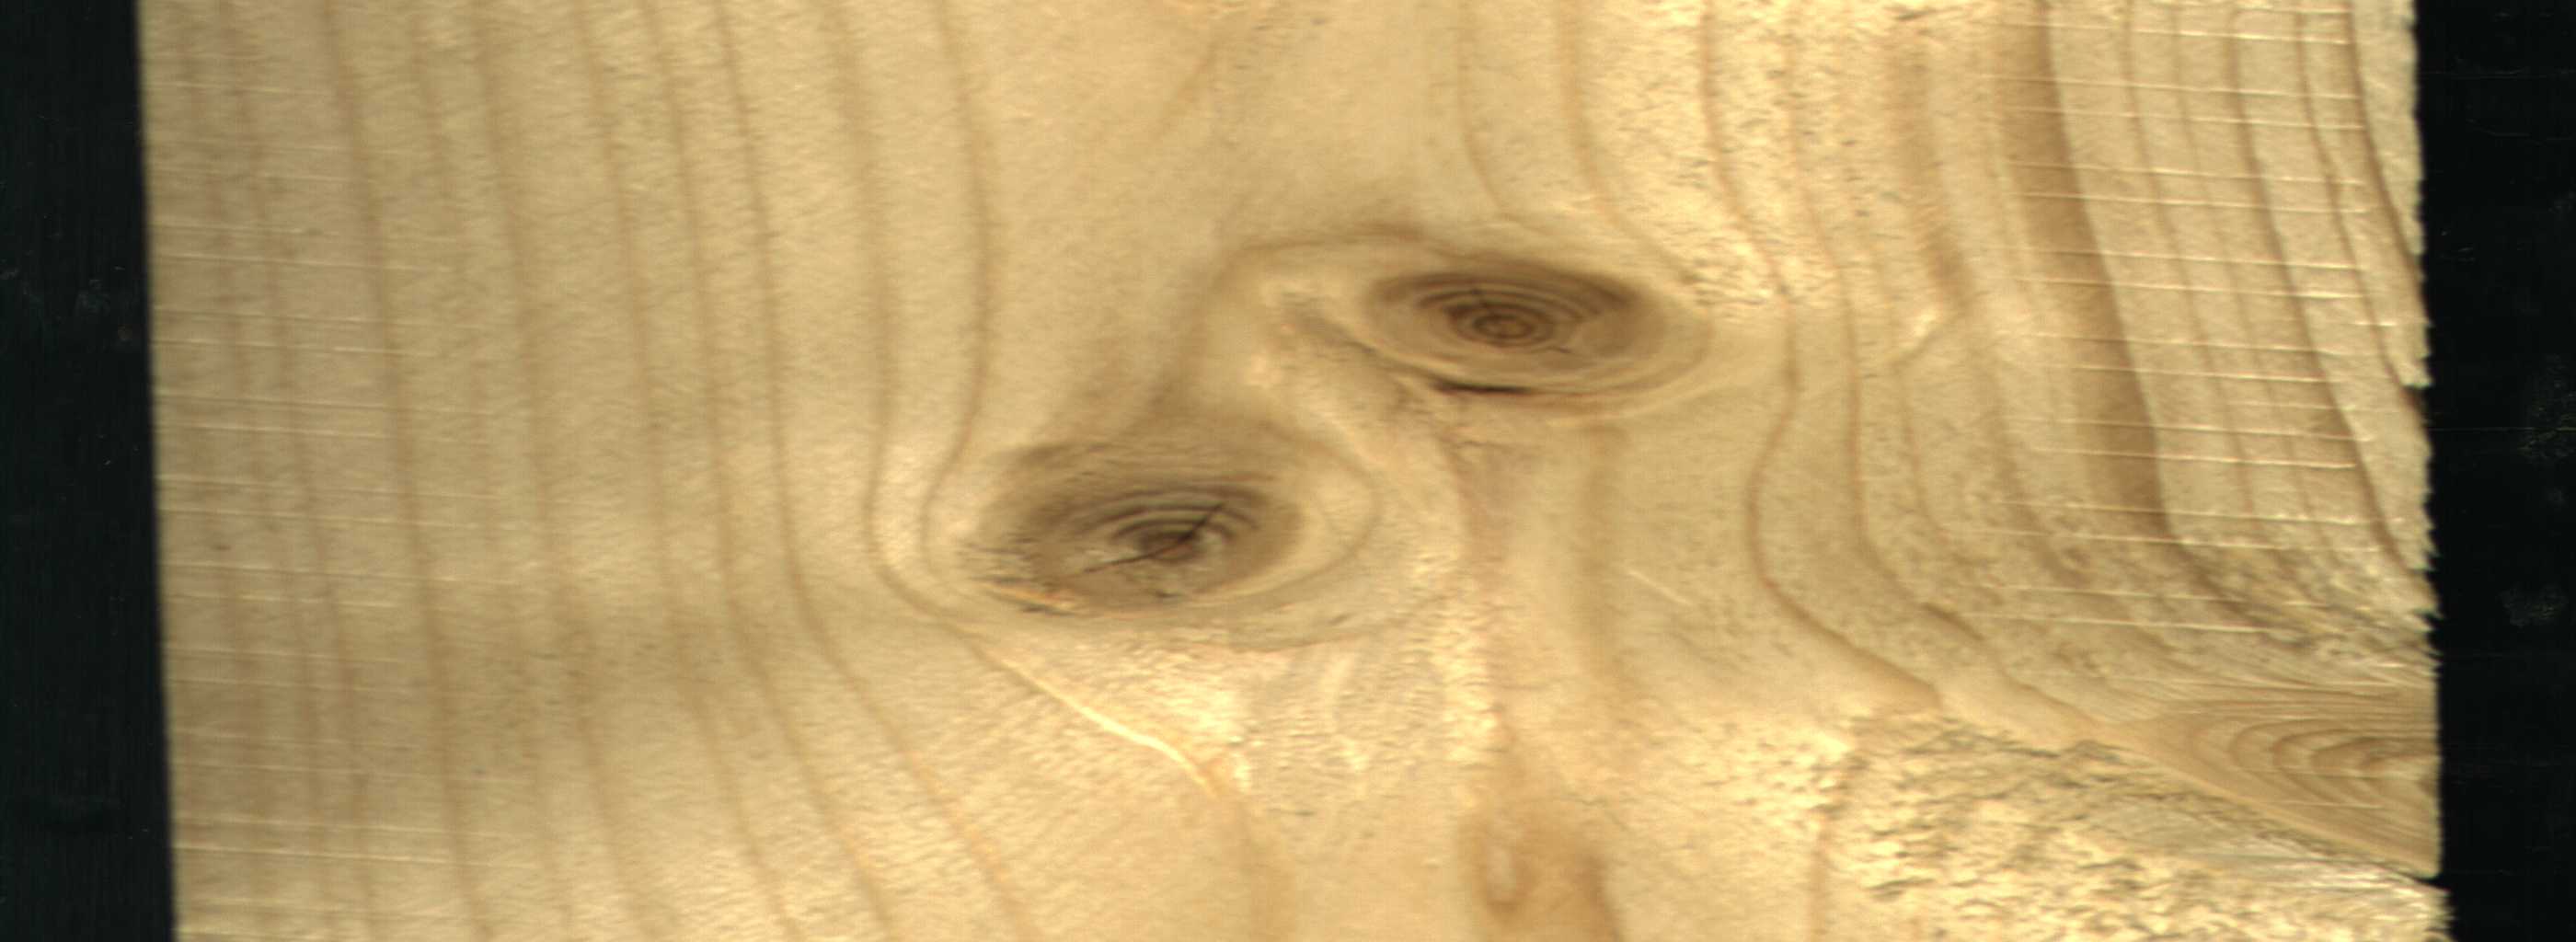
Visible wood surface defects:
knot_with_crack
knot_with_crack
Live_Knot